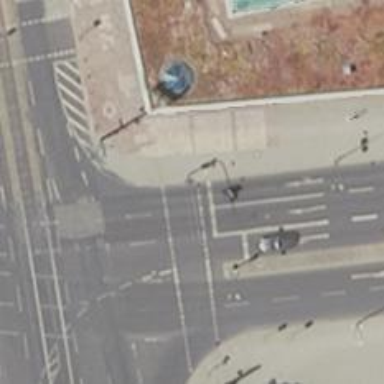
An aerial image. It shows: Road with traffic signals at the crossing.